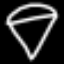
Label: diamond